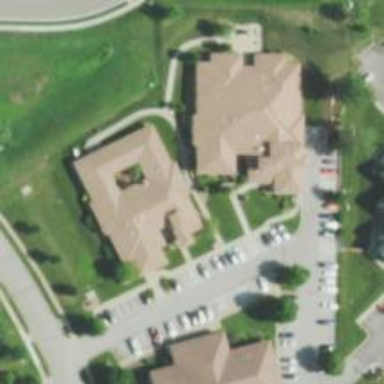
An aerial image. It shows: Commercial building.